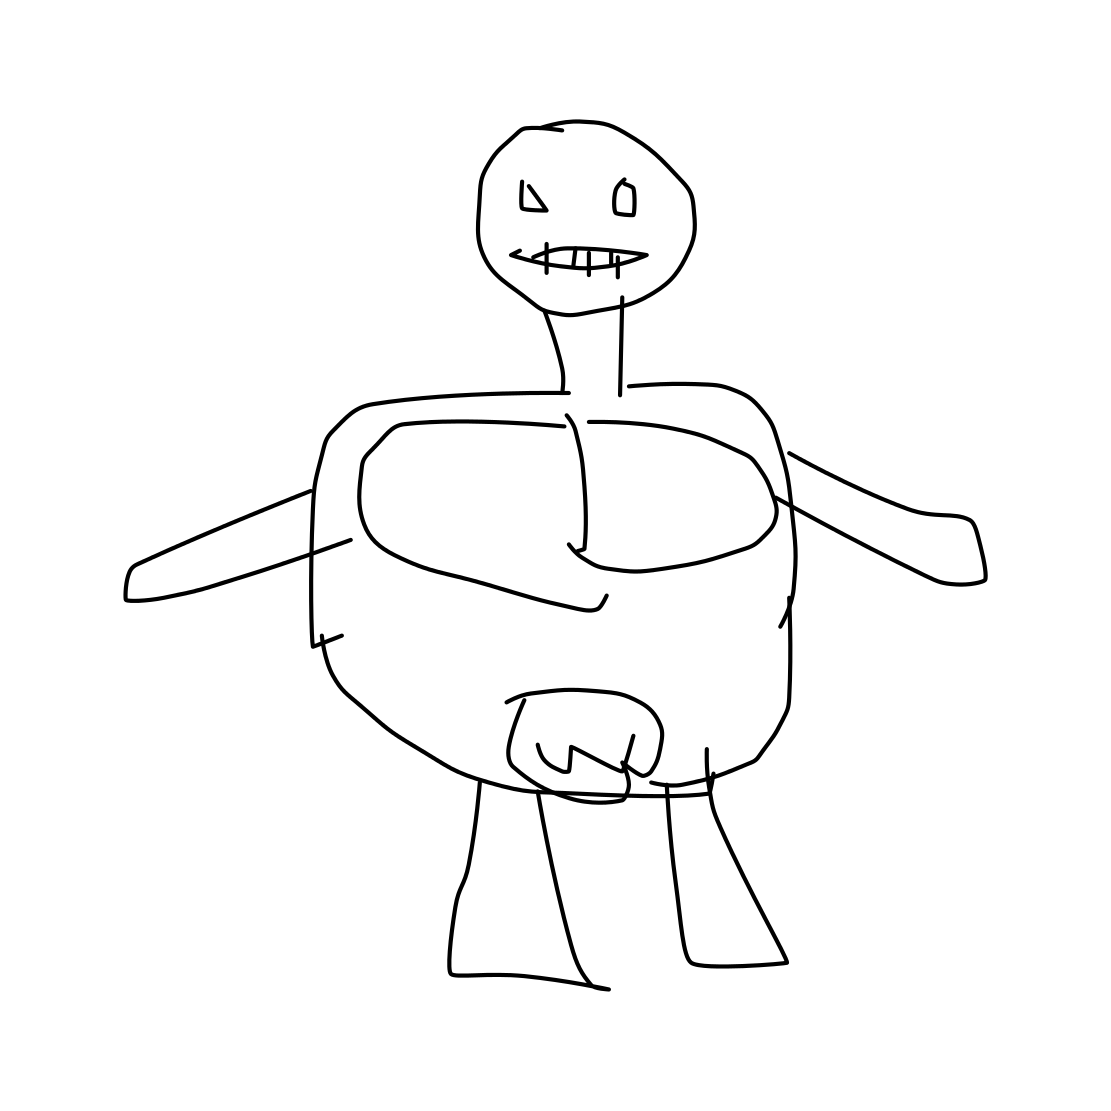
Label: human-skeleton